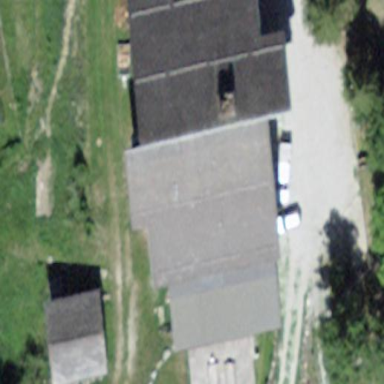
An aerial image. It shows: Building that serves as hostel for tourism.